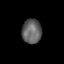
Tissue: skin
Cell type: Endothelial cells
Senescence score: 0.6993
Nuclear area (px): 470
Mean DAPI intensity: 97.889